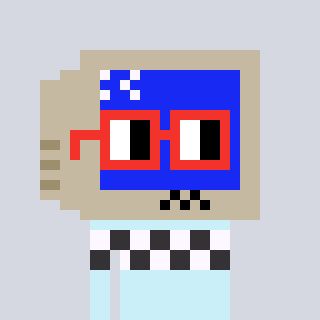
a pixel art character with square red glasses, a old monitor-shaped head and a cold-colored body on a cool background